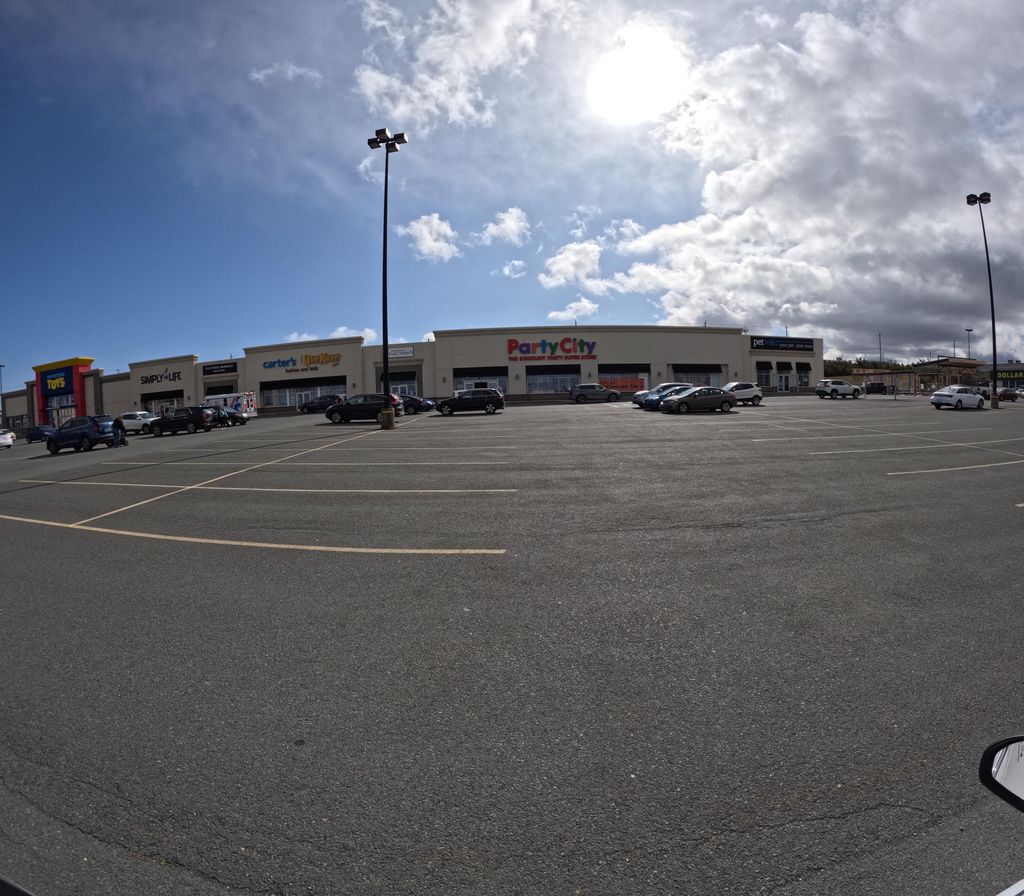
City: st_johns